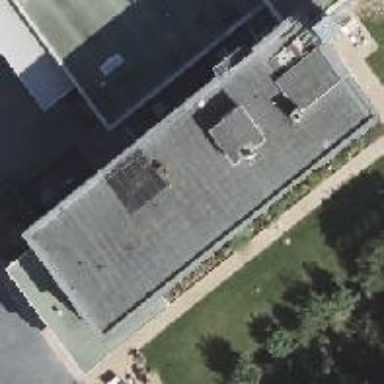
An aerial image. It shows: Office building with flat roof.